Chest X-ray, PA view. Patient: 35 years old, sex F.
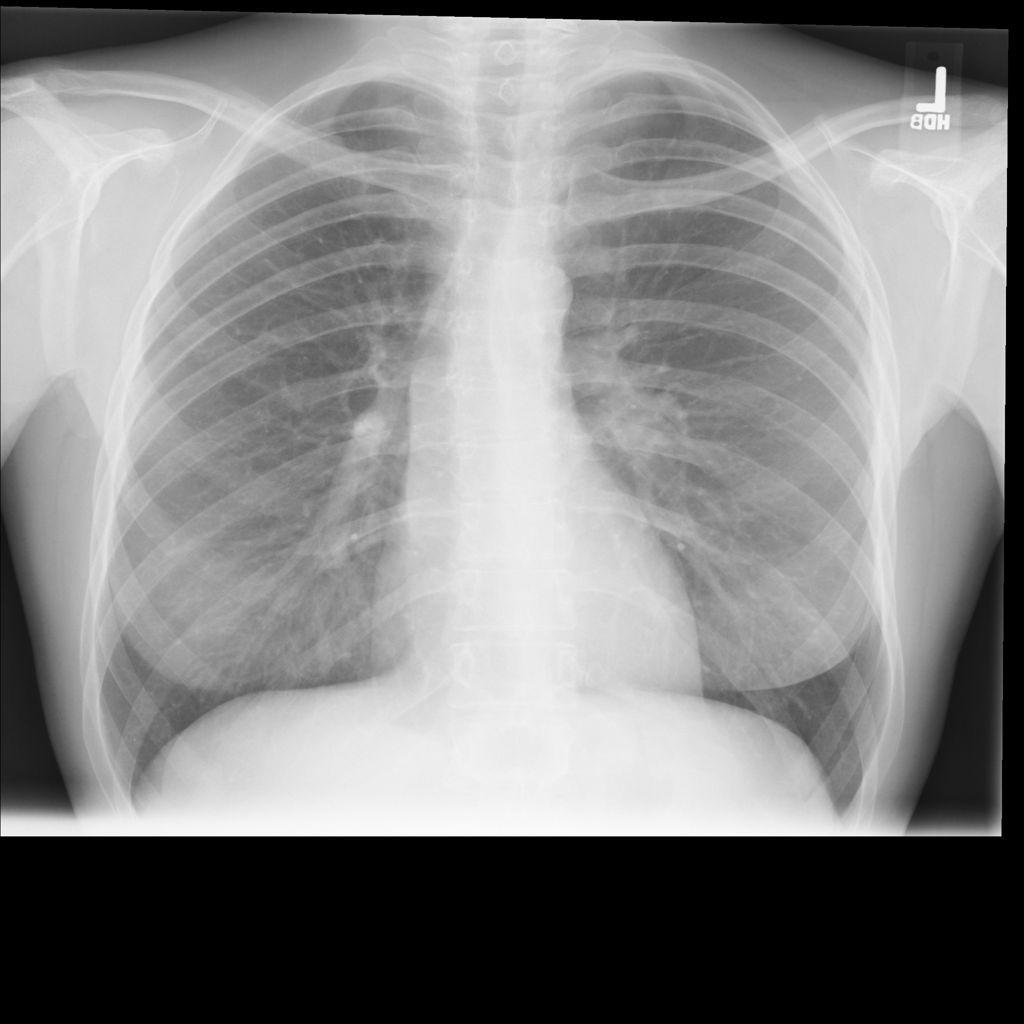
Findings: No Finding